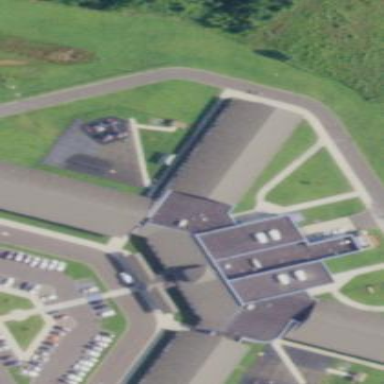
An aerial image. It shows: Kindergarten building.